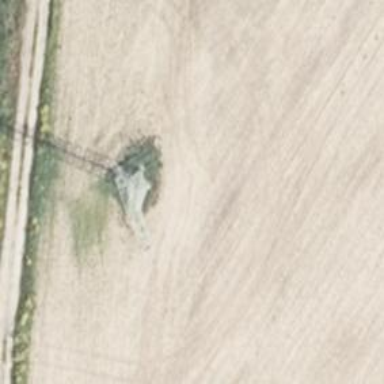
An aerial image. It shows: Power tower.